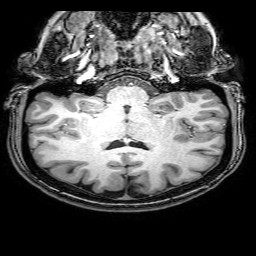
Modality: T1w
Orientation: sagittal
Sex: female
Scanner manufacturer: philips
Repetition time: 0.008116 s
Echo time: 0.00371 s